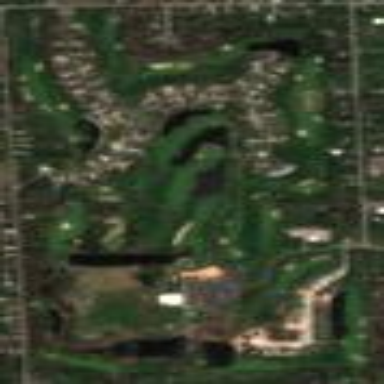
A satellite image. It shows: Golf course surrounded by greenery.